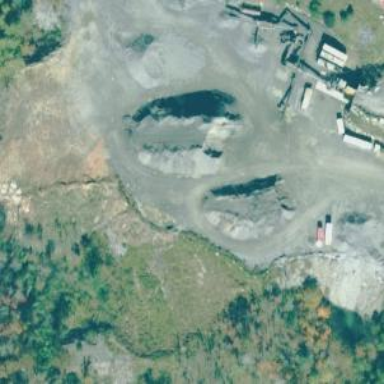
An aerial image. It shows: Quarry area.